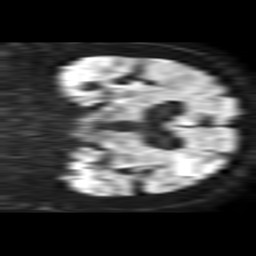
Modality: TRACE
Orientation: coronal
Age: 82
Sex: female
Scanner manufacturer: philips
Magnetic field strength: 1.5 T
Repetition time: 4.6 s
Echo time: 0.0745 s